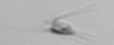
Label: Calciopappus